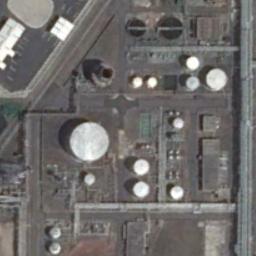
Label: storage tanks